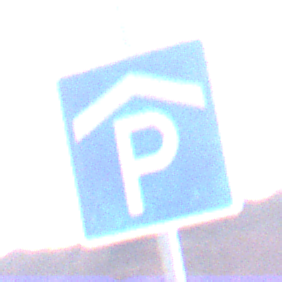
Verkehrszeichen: Parkhaus
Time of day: Dusk
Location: Outdoor (Nature)
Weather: Clear
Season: NotSpecified
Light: Natural